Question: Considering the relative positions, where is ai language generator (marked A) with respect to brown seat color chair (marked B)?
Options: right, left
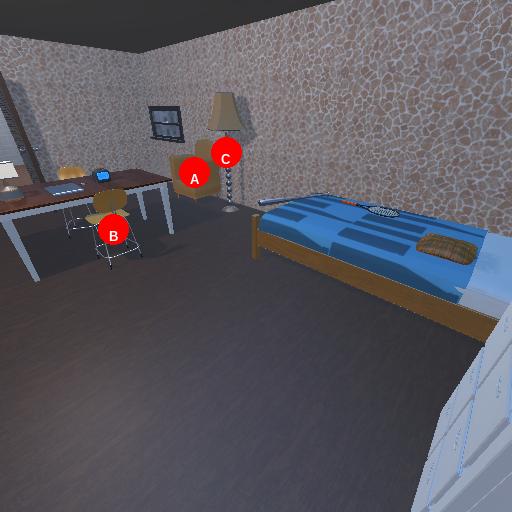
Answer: right